Question: I have a 'SQL' like this;
'''
SELECT B.HESAP_NO, B.TEKLIF_NO1 + '/' + B.TEKLIF_NO2 AS 'TEKLIF',B.MUS_K_ISIM,
dbo.fngcodeme(B.HESAP_NO, B.DOVIZ_KOD, B.TEKLIF_NO1 + '/' + B.TEKLIF_NO2,'11/03/2011', '11/03/2011'),
(CASE WHEN B.DOVIZ_KOD = 21 THEN 'EUR' WHEN B.DOVIZ_KOD = 2 THEN 'USD' WHEN B.DOVIZ_KOD = 1 THEN 'TL' END) AS 'KUR',
D.AVUKAT,
(CASE WHEN D.HESAP IN (SELECT T_HESAP_NO FROM TAKIP) THEN
(SELECT ICRA_TAR FROM TAKIP WHERE T_HESAP_NO = D.HESAP)
ELSE ' ' END) AS 'ICRA TARIHI',
(CASE WHEN D.HESAP IN (SELECT T_HESAP_NO FROM TAKIP) THEN
(SELECT HACIZ_TAR FROM TAKIP WHERE T_HESAP_NO = D.HESAP)
ELSE '' END) AS 'HACIZ TARIHI'
FROM YAZ..MARDATA.S_TEKLIF B, AVUKAT D
WHERE B.HESAP_NO = D.HESAP
AND ISNULL(dbo.fngcodeme(B.HESAP_NO, B.DOVIZ_KOD, B.TEKLIF_NO1 + '/' + B.TEKLIF_NO2,'11/03/2011', '11/03/2011'),0) > 0
GROUP BY B.HESAP_NO, B.TEKLIF_NO1 + '/' + B.TEKLIF_NO2,B.DOVIZ_KOD ,B.MUS_K_ISIM, D.AVUKAT, D.HESAP
'''
Here is my tables;
'''
S_TEKLIF (B) AVUKAT TAKIP
HESAP_NO (PK) HESAP(PK) T_HESAP_NO (PK)
TEKLIF_NO1 MUS_K_ISIM ICRA_TAR
TEKLIF_NO2 AVUKAT HACIZ_TAR
MUS_K_ISIM
DOVIZ_KOD
'''
And here is mine 'dbo.fngcodeme' Function;
'''
ALTER FUNCTION [dbo].[fngcodeme]
(
@HESAP INT, @DOV INT, @TEKLIF VARCHAR(10), @BAS VARCHAR(10), @BIT VARCHAR(10)
)
RETURNS FLOAT
AS
BEGIN
DECLARE @Result FLOAT
SET @Result = (SELECT SUM(TUTAR)
FROM YAZ..MARDATA.M_GHAREKET
WHERE TEMEL_HESAP = @HESAP
AND DOVIZ_KOD = @DOV
AND REF_KOD = 'GC'
AND BACAK_GRUP = 'PERT'
AND ISL_KOD = 1
AND ACIKLAMA LIKE '%' + @TEKLIF + '%'
AND ISL_TAR >= CONVERT(DATETIME, + '' + @BAS + '',103)
AND ISL_TAR <= CONVERT(DATETIME, + '' + @BIT + '',103)
)
RETURN @Result
END
'''
My top 'SQL' is working perfect but gettin two value with the same data.

Where the error i could be doing?
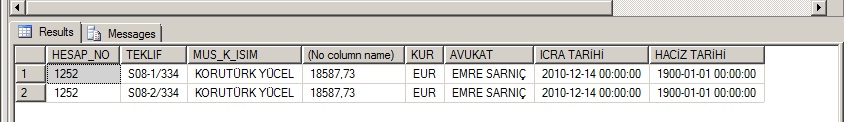
Answer: It is not the same, the 'TEKLIF' column differs. You group on that column, hence you will get two results of they differ.